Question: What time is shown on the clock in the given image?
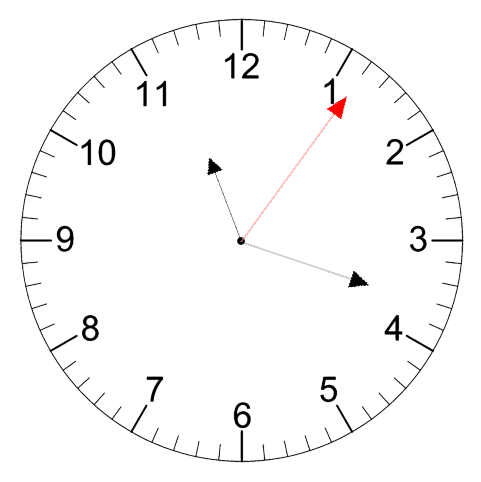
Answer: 11:18:06